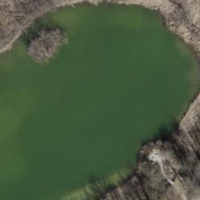
EUNIS habitat code: 14
Species observed at this site:
Cornus sanguinea
Lysimachia vulgaris